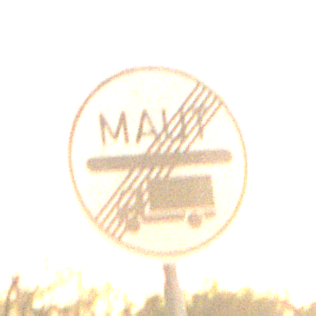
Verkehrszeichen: EndeMautpflicht
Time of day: Night
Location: Outdoor (Nature)
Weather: Clear
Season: NotSpecified
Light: Natural